Aerial crown-view tile of a tropical tree (Barro Colorado Island, Panama), acquired 20241014:
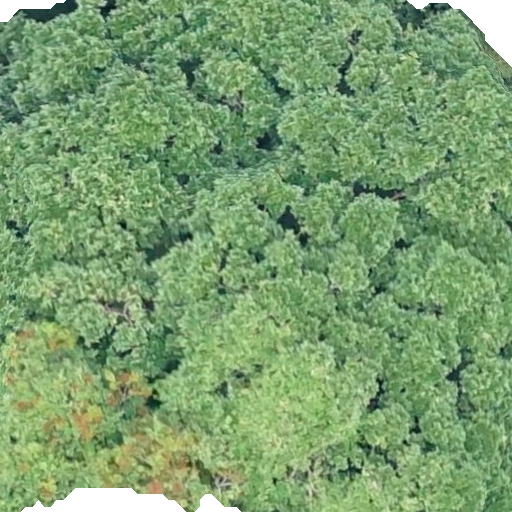
Species: Ficus insipida
GBIF accepted scientific name: Ficus insipida
Crown area: 549.575 m²